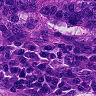
Metastatic tissue present: yes